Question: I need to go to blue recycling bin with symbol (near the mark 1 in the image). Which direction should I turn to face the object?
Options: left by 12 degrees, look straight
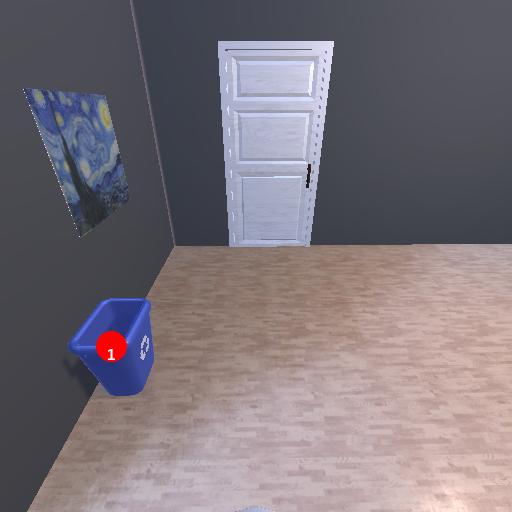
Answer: left by 12 degrees